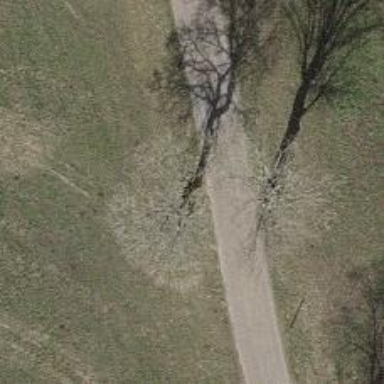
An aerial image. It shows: Broadleaved tree in natural setting.